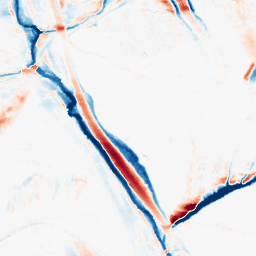
Category: morphological
Decomposition family: morphological_ellipse
Decomposition parameters: operation: average
width: 10
height: 30
Upsampling method: bilinear
Upsampling parameters: scale: 8
Upsampling scale: 8